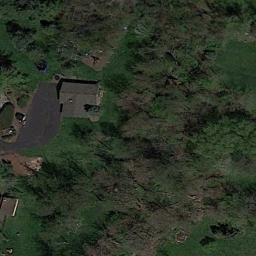
Label: residential